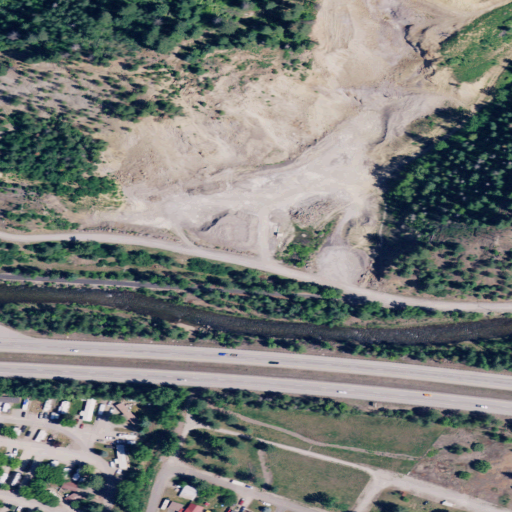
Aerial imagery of valley in Idaho named Jewell Gulch containing low intensity development, shrub, medium intensity development, evergreen forest, open development, high intensity development, grassland, and barren land